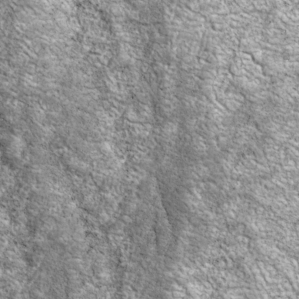
Label: non_frost